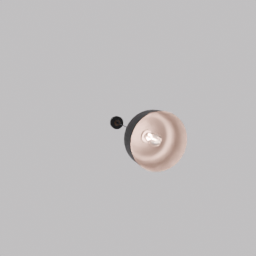
Label: lighting